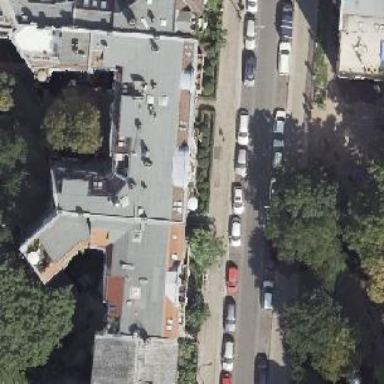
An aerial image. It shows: Apartment building with double saltbox roof shape.